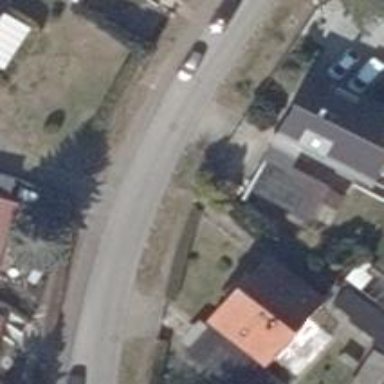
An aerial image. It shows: Residential road with asphalt surface. Sidewalk is present on the left side.